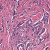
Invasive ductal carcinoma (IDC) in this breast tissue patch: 1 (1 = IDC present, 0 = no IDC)